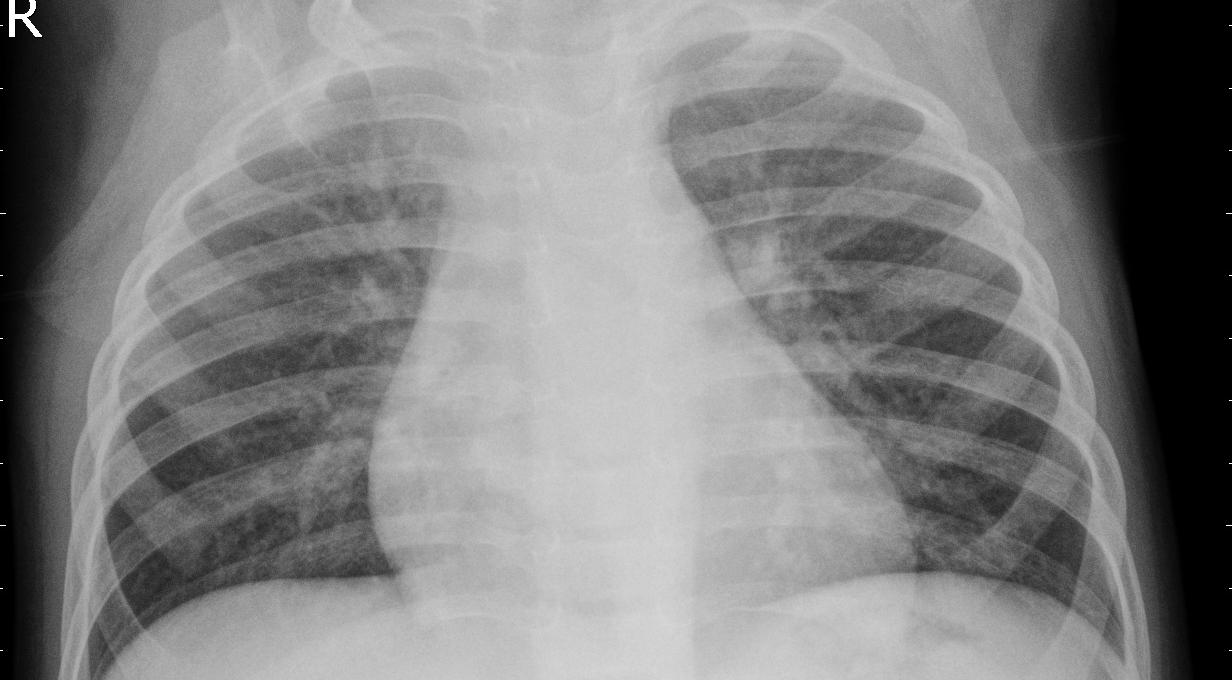
Diagnosis: PNEUMONIA